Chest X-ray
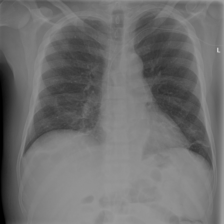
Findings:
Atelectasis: positive
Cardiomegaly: negative
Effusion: negative
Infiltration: negative
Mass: negative
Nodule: negative
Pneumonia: negative
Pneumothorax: negative
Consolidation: negative
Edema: negative
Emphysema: negative
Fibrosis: negative
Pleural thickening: negative
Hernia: negative